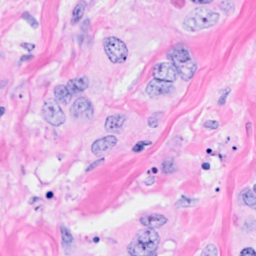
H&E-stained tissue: Breast